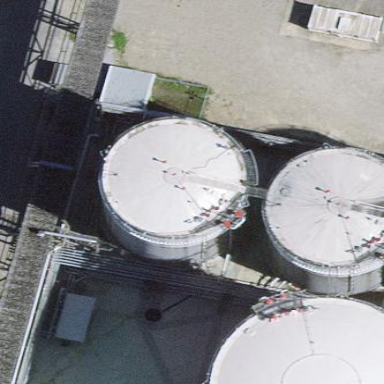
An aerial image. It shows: Industrial building with storage tank.